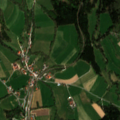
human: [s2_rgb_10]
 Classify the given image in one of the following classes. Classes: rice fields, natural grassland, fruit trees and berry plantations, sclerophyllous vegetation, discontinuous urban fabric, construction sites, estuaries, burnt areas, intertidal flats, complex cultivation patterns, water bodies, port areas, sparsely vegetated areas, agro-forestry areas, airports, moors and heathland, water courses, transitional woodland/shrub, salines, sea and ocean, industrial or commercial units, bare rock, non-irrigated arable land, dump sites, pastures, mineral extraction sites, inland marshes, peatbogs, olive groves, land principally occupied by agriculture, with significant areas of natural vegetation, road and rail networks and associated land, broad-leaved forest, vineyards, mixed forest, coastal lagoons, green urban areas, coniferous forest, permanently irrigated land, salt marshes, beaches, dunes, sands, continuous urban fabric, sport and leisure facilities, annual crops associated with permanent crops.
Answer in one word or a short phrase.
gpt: discontinuous urban fabric, complex cultivation patterns, land principally occupied by agriculture, with significant areas of natural vegetation, mixed forest